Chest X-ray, AP view. Patient: 71 years old, sex M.
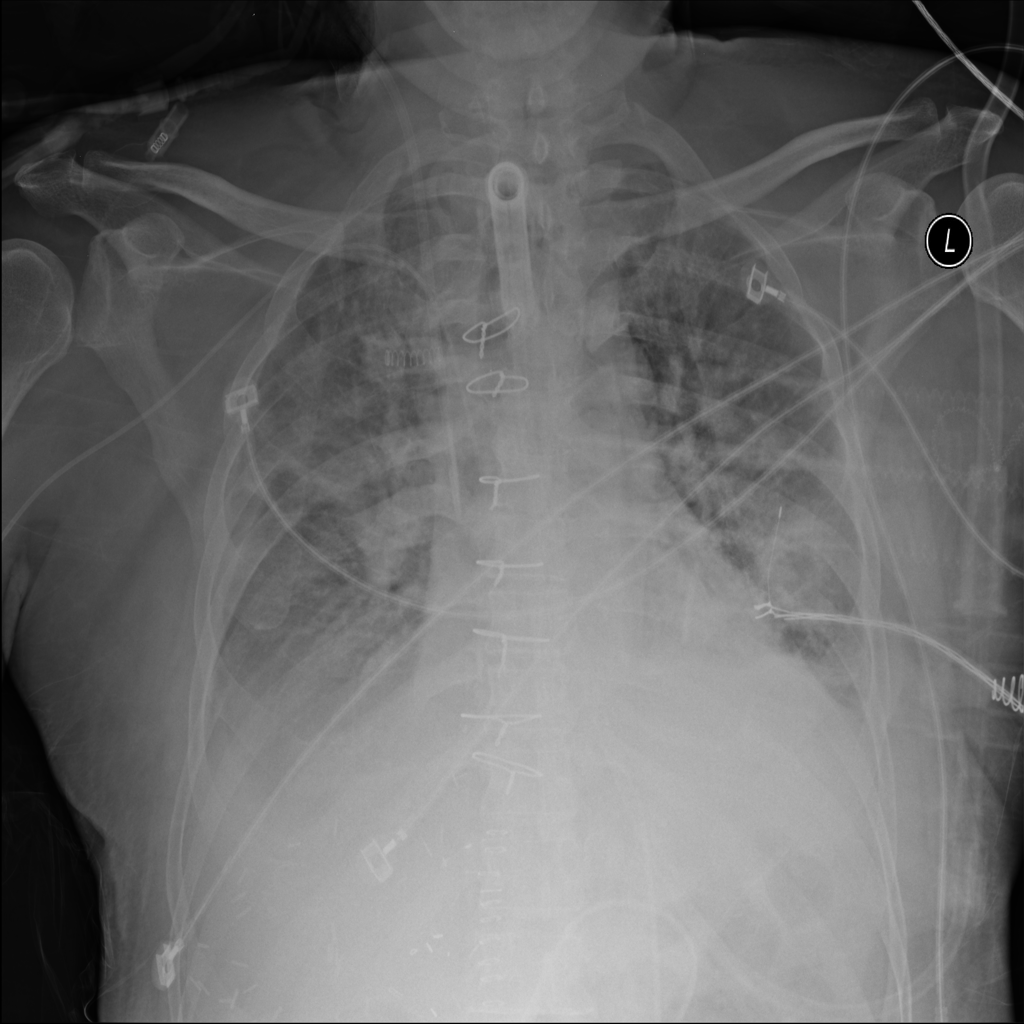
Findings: Effusion